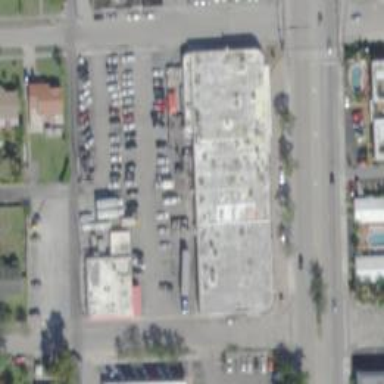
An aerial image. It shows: Supermarket.